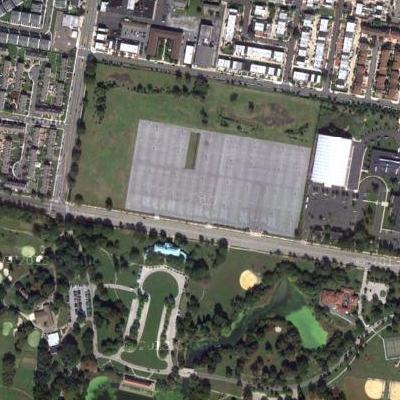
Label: Parking